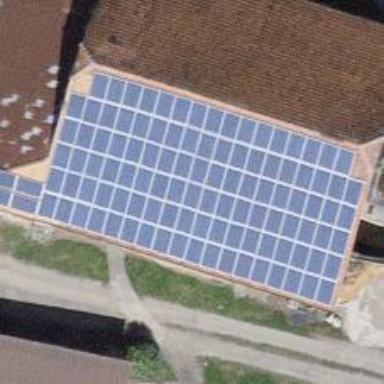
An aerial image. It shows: Solar photovoltaic panel generator.